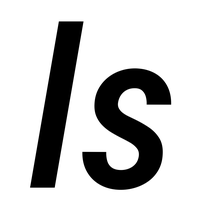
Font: Roboto-Italic_Condensed_Medium_Italic